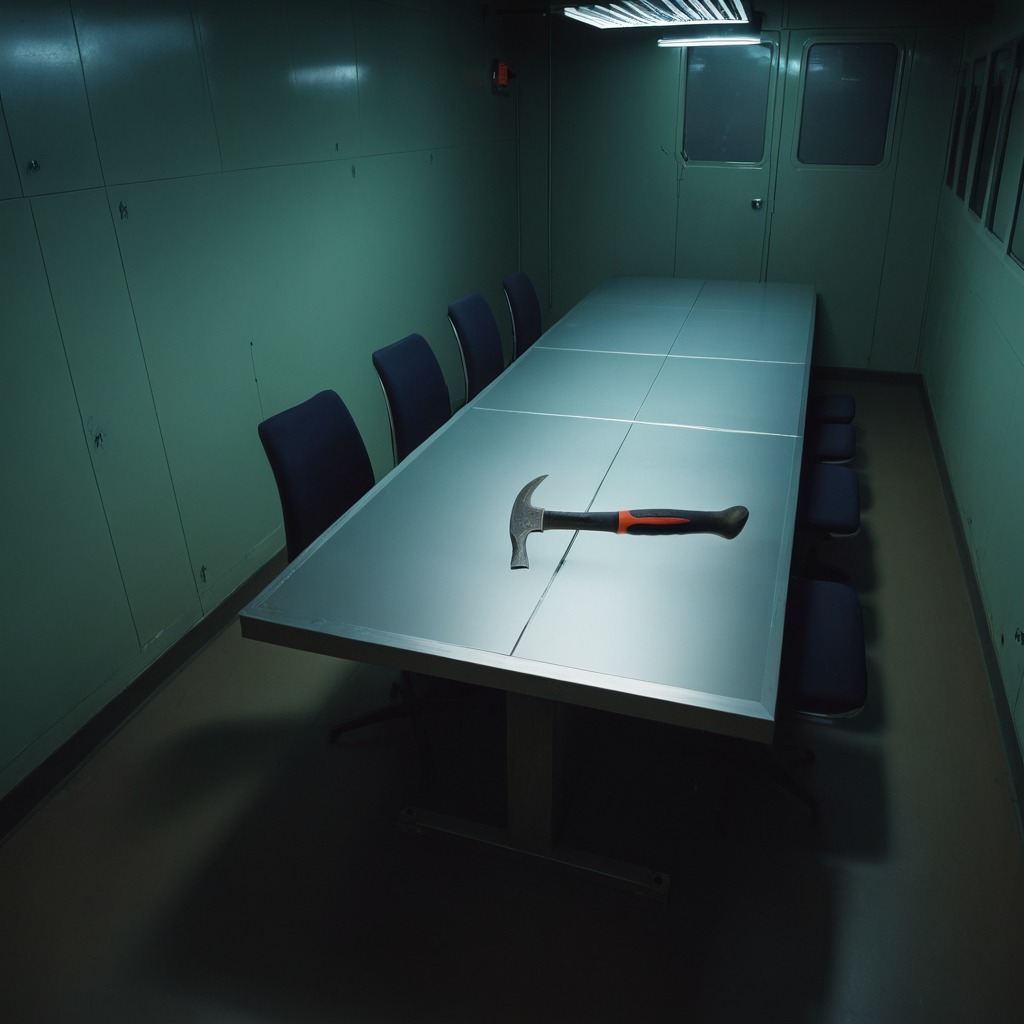
A hammer is lying on the clean empty table in a railway signal maintenance room lit by harsh overhead fluorescents.